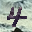
Label: 4